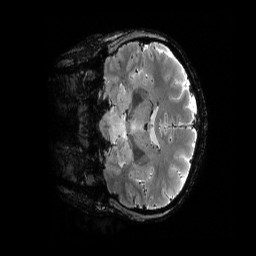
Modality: T2starw
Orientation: coronal
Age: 30
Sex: female
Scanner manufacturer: siemens
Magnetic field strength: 6.98 T
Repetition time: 4.91 s
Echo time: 0.016 s